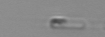
Label: Skeletonema